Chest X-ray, PA view. Patient: 41 years old, sex M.
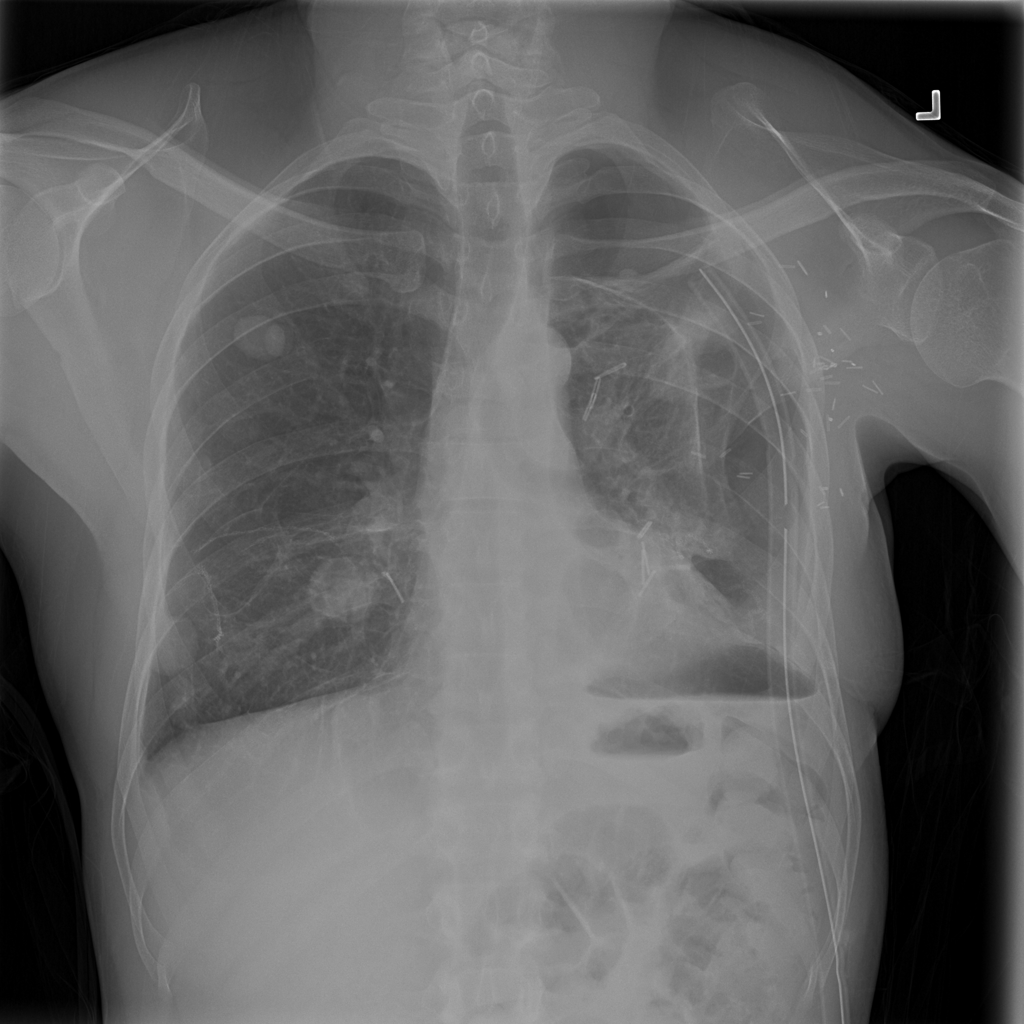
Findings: Atelectasis, Nodule, Pneumothorax